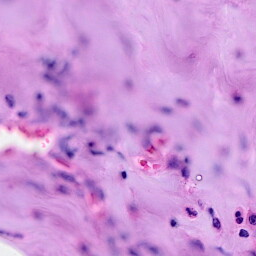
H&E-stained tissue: Breast